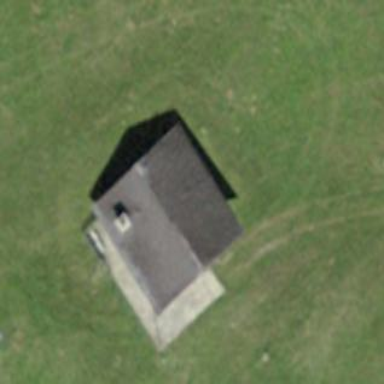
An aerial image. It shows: Bungalow.